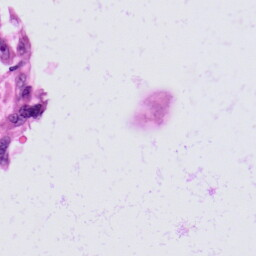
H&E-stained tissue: Skin